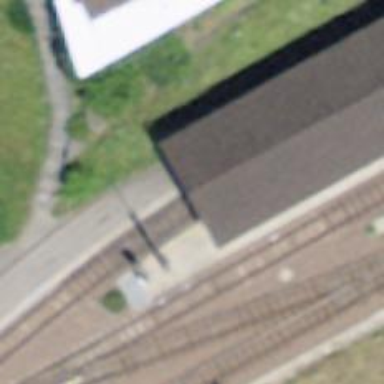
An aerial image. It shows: Narrow-gauge railway yard with one track. The yard is electrified with contact line.